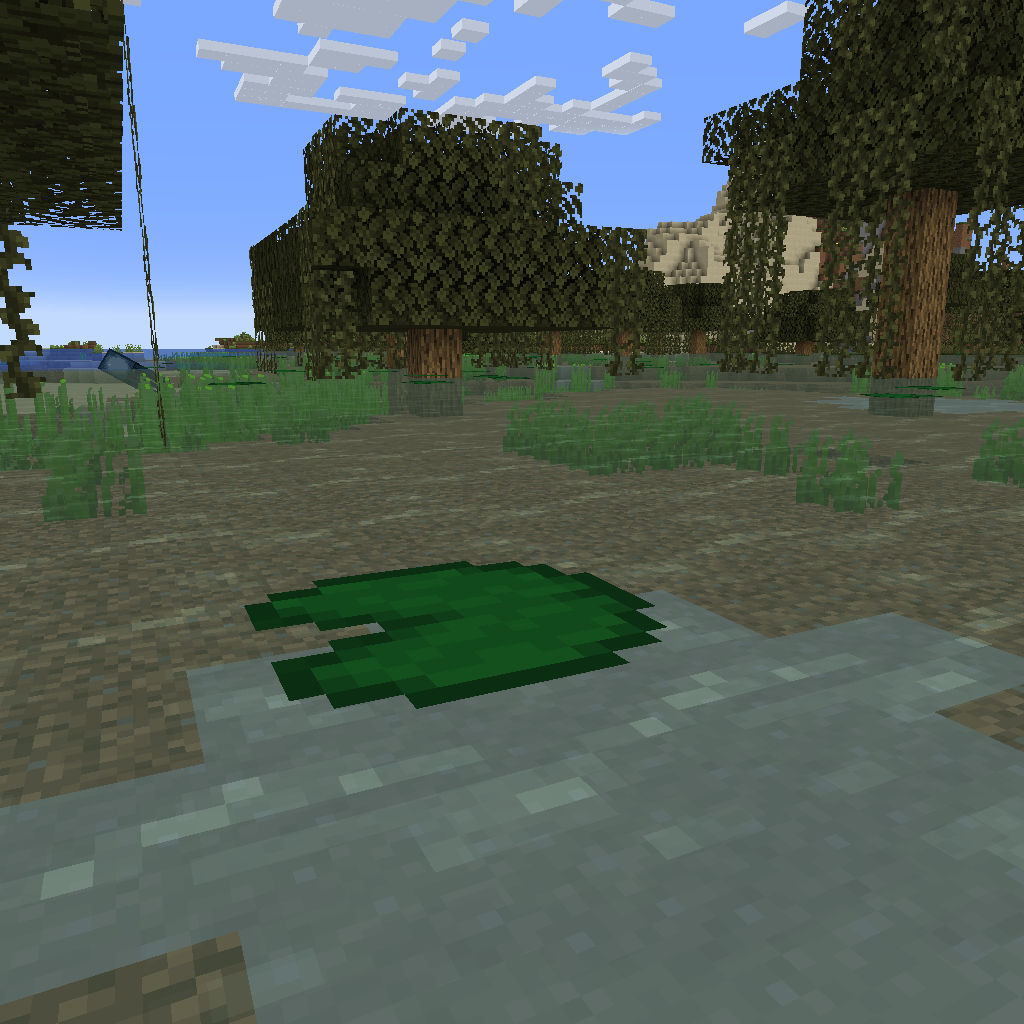
lily pad in swamp water in front of trees